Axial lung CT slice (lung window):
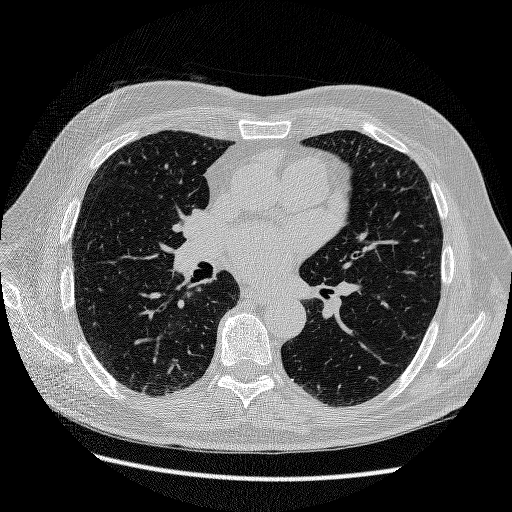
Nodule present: no